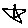
Label: star